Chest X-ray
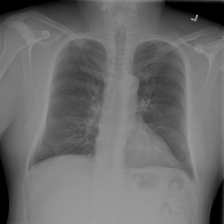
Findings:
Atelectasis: negative
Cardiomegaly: negative
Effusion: negative
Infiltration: negative
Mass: negative
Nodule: negative
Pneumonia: negative
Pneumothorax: negative
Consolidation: negative
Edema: negative
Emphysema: negative
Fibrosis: negative
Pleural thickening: negative
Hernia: negative